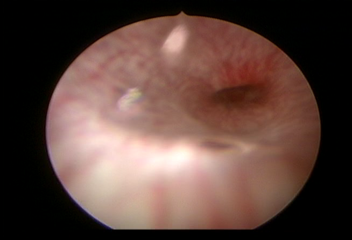
Modality: WLC
Class: Normal mucosa
Bladder cancer association: No